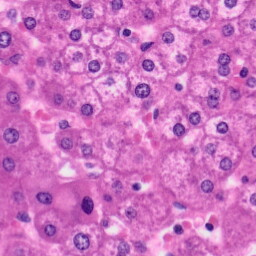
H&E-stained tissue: Liver